Field crop: maize
Growth stage: 2
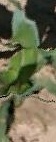
Species: maize